Field crop: tomato
Growth stage: 1
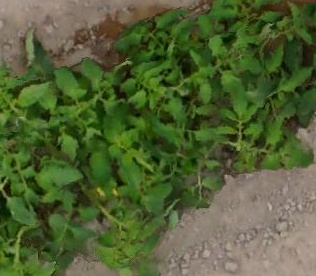
Species: tomato